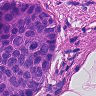
Metastatic tissue present: yes